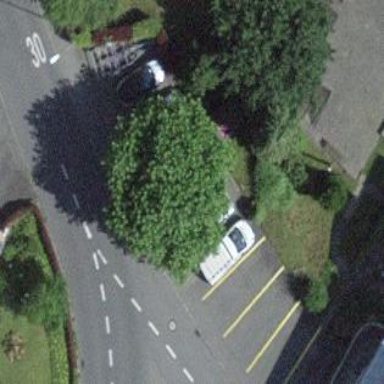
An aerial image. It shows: Parking available on the street side.